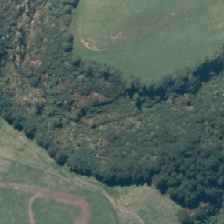
Land cover: herbaceous_freshwater_vege